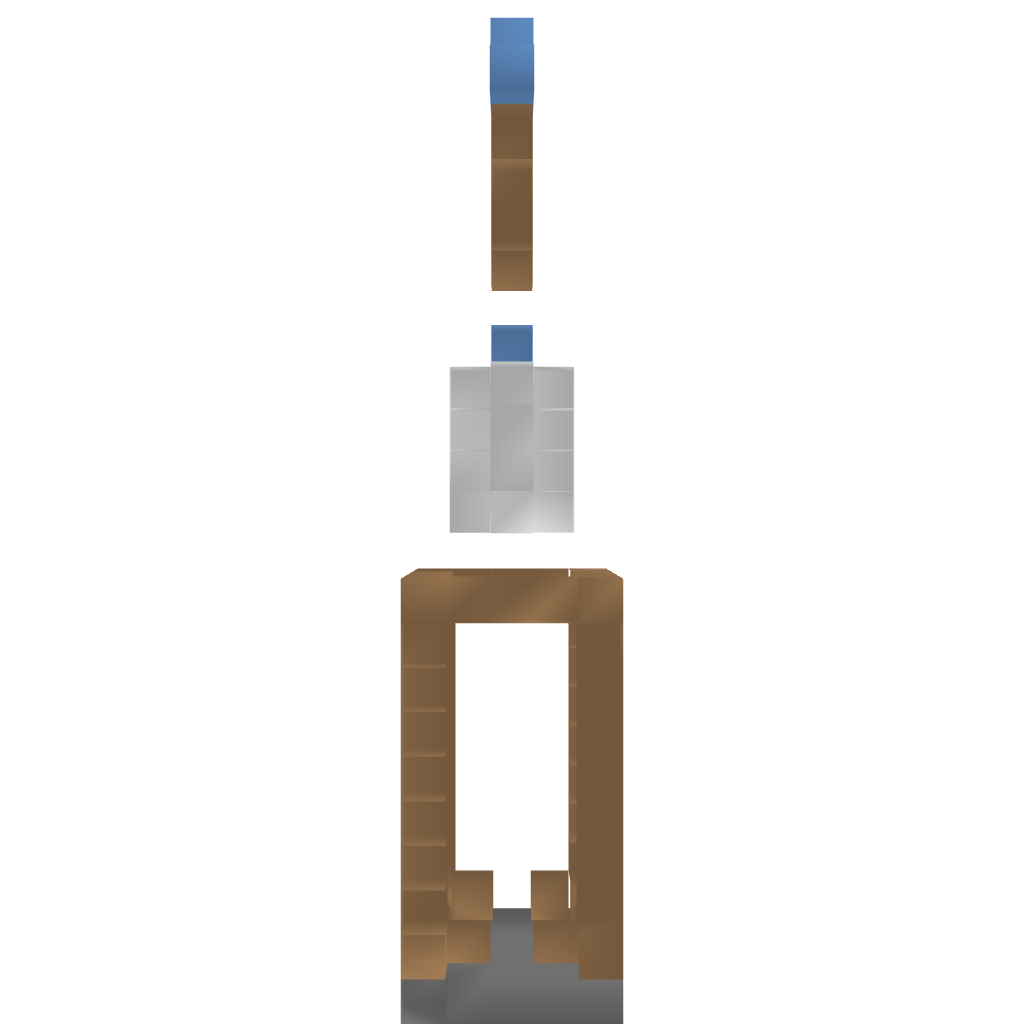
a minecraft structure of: Water Tank bad low quality